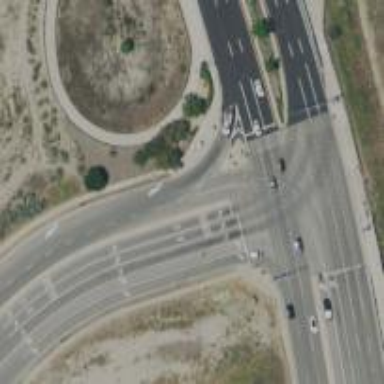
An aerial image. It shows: Secondary link road.